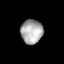
Tissue: lung
Cell type: Epithelial cells
Senescence score: 0.1336
Nuclear area (px): 513
Mean DAPI intensity: 171.68